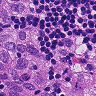
Metastatic tissue present: yes